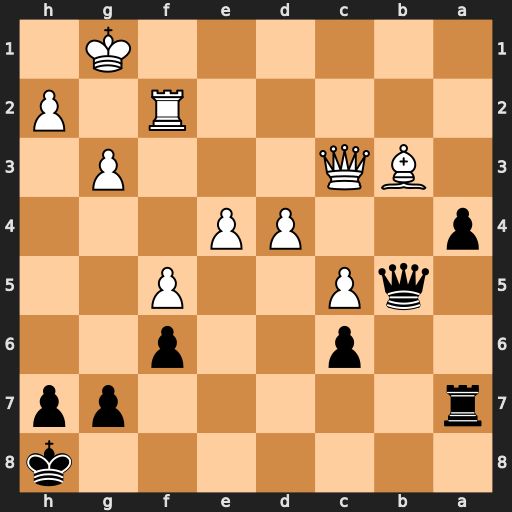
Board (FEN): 7k/r5pp/2p2p2/1qP2P2/p2PP3/1BQ3P1/5R1P/6K1
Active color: b
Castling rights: -
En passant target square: -
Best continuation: axb3 Rf1 Ra2 Re1 Rc2